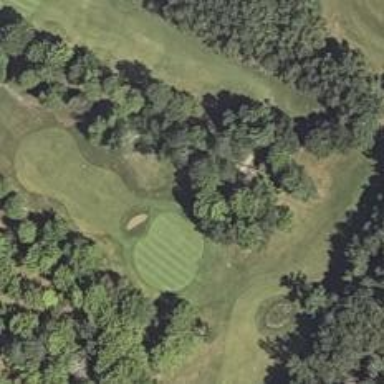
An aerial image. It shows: Golf hole.